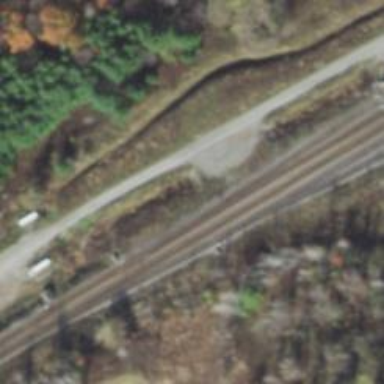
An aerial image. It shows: Railway yard in service.